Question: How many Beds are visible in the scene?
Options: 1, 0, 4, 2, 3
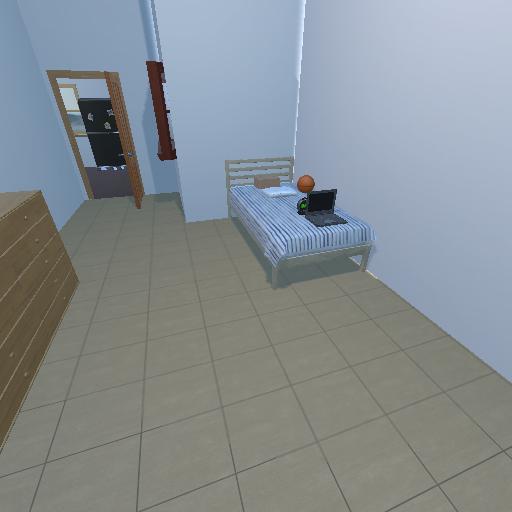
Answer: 1